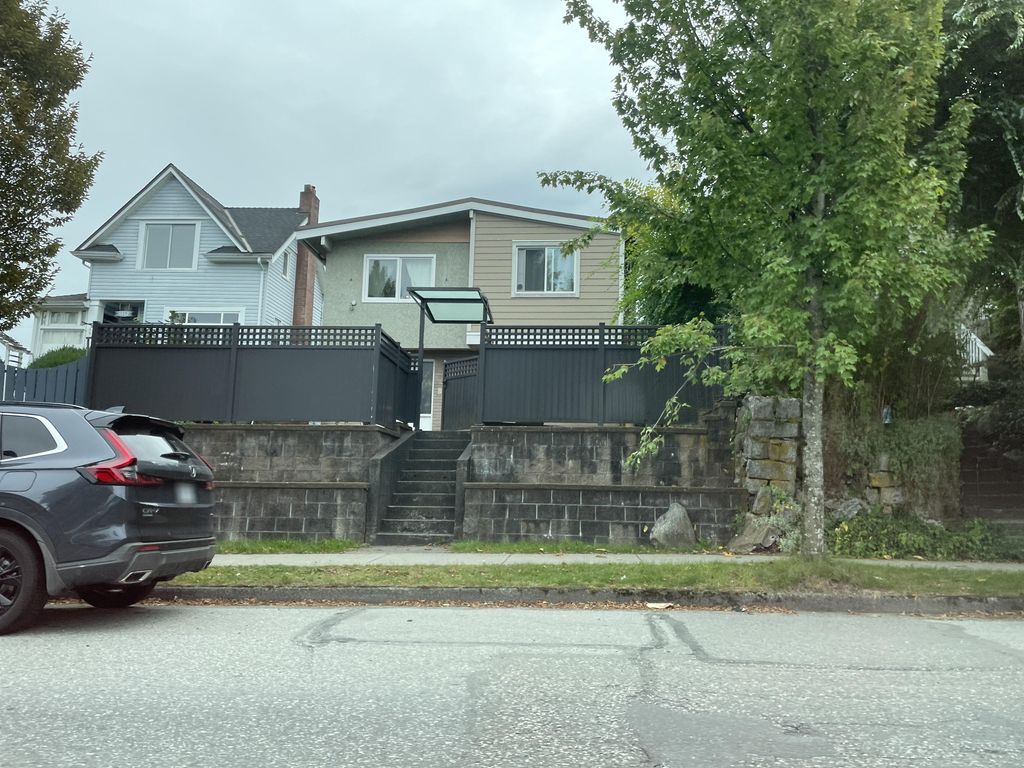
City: vancouver